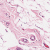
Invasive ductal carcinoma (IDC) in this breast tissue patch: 0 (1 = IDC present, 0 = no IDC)